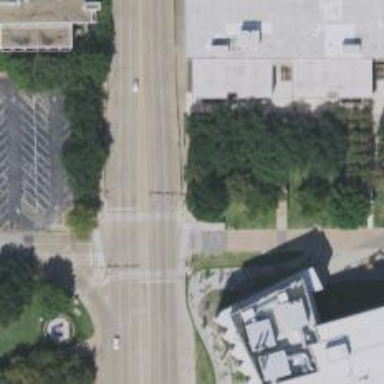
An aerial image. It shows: Primary highway with separate sidewalk.